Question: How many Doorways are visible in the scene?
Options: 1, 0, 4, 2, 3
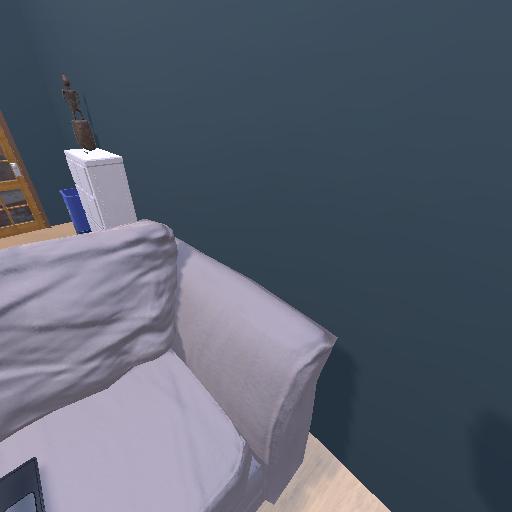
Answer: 1